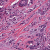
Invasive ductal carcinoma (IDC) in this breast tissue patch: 1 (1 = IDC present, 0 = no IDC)